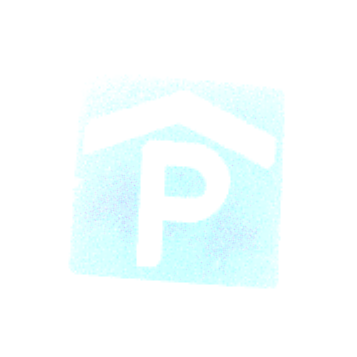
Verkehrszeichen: Parkhaus
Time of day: SunriseSunset
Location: Outdoor (Suburban)
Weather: PartlyCloudy
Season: NotSpecified
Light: Natural